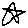
Label: star